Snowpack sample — Snodgrass Mountain, Crested Butte, Colorado (2/4/25, 12:06 PM MST)
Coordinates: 38.923, -106.968
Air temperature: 35 °F
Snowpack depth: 80 cm
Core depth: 50 cm
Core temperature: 30.2 °F
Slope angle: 14°, slope face: 78°
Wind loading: low
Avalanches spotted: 0
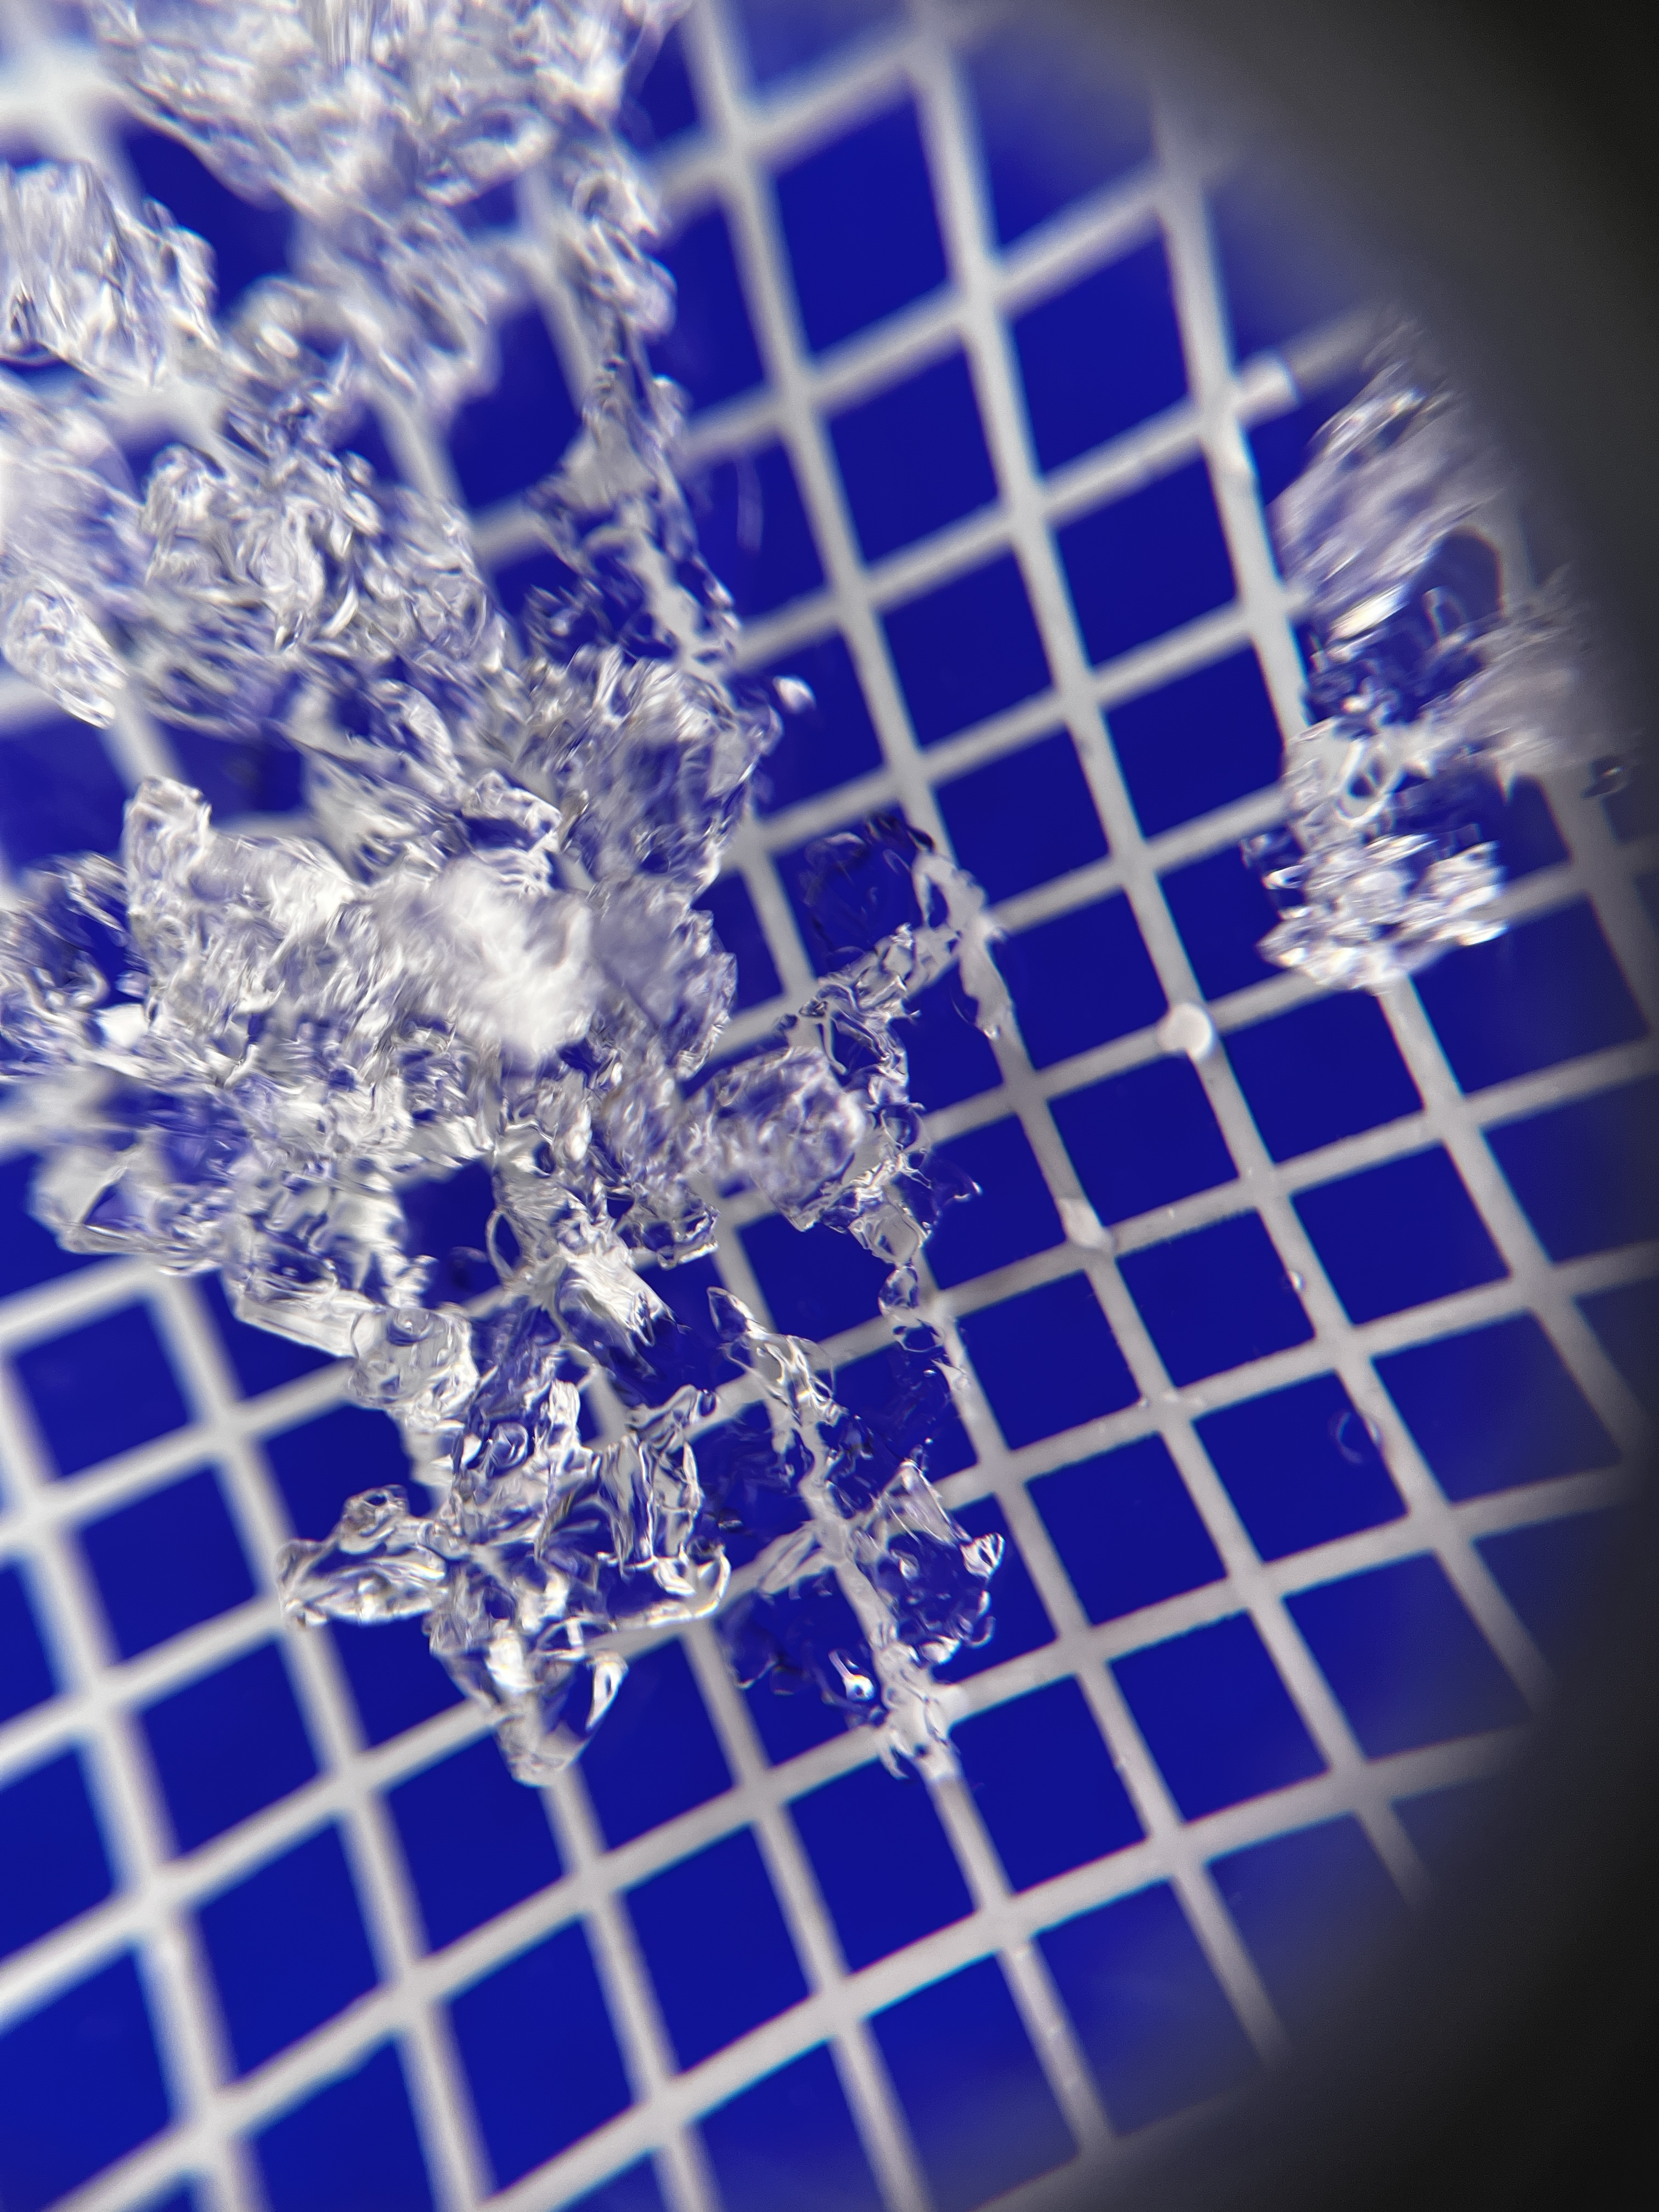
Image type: magnified_profile
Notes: No avalanches nearby, unusually warm weather for the last month reported by residents, Collected 25 yards from treeline